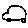
Label: car